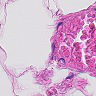
Metastatic tissue present: no